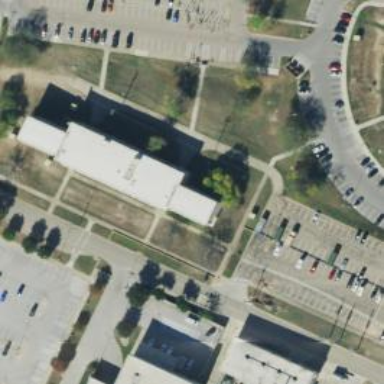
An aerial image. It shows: Building.